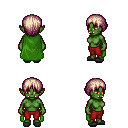
a pixel art fantasy rpg character, female body template, orc, green skin, green cape, red pants, white blonde plain hairstyle, gray slippers, four views (front, back, left, right), 2x2 character sprite sheet, small pixel art, hard edges, no anti-aliasing